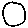
Label: circle